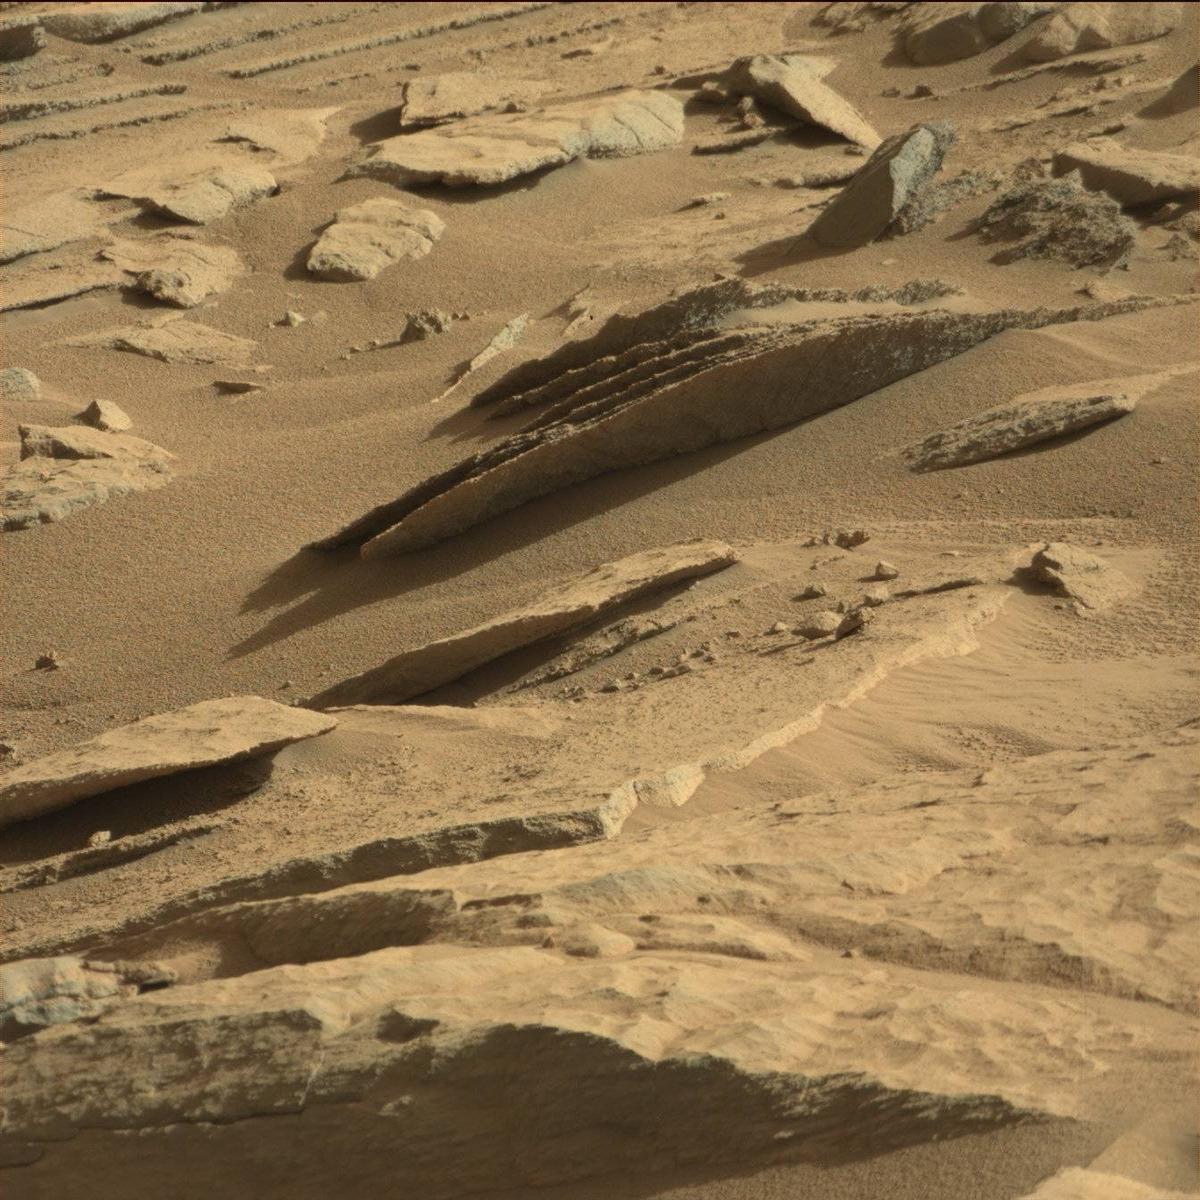
Terrain classes present: Bedrock, Sand / Soil